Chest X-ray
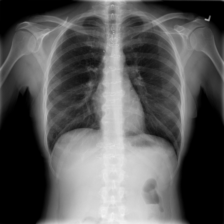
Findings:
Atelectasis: negative
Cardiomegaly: negative
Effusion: negative
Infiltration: negative
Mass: negative
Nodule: negative
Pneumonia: negative
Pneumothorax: negative
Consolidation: negative
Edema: negative
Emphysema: negative
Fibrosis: negative
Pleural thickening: negative
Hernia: negative